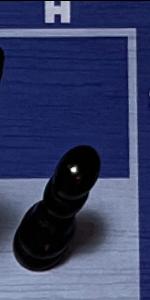
Label: Pawn_Black